Question: By fan shape I mean the effect in the following image:

I want to show the part of deep color with animation, from 0 to 43%. Can anyone suggest the appropriate way of doing this?
Below is the code snippet which I tried, but it only draws the fan-shape without animation.
'''
CABasicAnimation *bas=[CABasicAnimation animationWithKeyPath:@"strokeEnd"];
bas.duration=1;
bas.delegate=self;
bas.fromValue=[NSNumber numberWithInteger:0];
bas.toValue=[NSNumber numberWithInteger:1];
CGPoint arcCenter=self.center;
UIBezierPath *_bezierpath=[[UIBezierPath bezierPathWithArcCenter:arcCenter
radius:150
startAngle:-M_PI_2
endAngle:2*M_PI*0.5 -M_PI_2
clockwise:YES]retain];
[_bezierpath addLineToPoint:self.center];
[_bezierpath closePath];
CAShapeLayer *_shapeLayer=[CAShapeLayer layer];
_shapeLayer.fillColor=[UIColor yellowColor].CGColor;
_shapeLayer.path = _bezierpath.CGPath;
_shapeLayer.position =CGPointMake(-self.center.x+self.view.frame.size.width/2,-self.center.y+self.view.frame.size.height/2);
[self.view.layer addSublayer:_shapeLayer];
[_shapeLayer addAnimation:bas forKey:@"key"];
'''
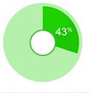
Answer: The general idea here is to draw an arc using a large line width. The 'strokeEnd' property of the CAShapeLayer determines what percentage of the arc is drawn. Initially, you want 'srokeEnd' to be zero, so that nothing is drawn. You can then animate 'strokeEnd' from 0.0 to 0.43 to display 43% of the arc. This assumes that the bezier path is setup to draw an arc through an angle about 2.3 times more than the angle shown in your image.
In the code below, the center of the arc is at the center of the parent view, and the radius of the arc is chosen so that the outside edge of the arc reaches the edge of the parent view (looks like you'll want to adjust the radius a little). The 'endAngle' of the arc was chosen so that 43% of the arc looks sort of like the image you posted (you'll want to adjust that as well).
'''
- (void)addPieShapeToView:(UIView *) view
{
int thickness = 40;
int x = view.bounds.size.width / 2;
int y = view.bounds.size.height / 2;
int r = (x < y ? x : y) - thickness / 2;
UIBezierPath *path = [UIBezierPath new];
[path moveToPoint:CGPointMake(x, y - r)];
[path addArcWithCenter:CGPointMake(x, y) radius:r startAngle:-M_PI_2 endAngle:2.88 clockwise:YES];
UIColor *blue = [UIColor blueColor];
UIColor *clear = [UIColor clearColor];
self.timerLayer = [CAShapeLayer new];
self.timerLayer.frame = view.bounds;
self.timerLayer.path = [path CGPath];
self.timerLayer.strokeColor = [blue CGColor];
self.timerLayer.fillColor = [clear CGColor];
self.timerLayer.lineWidth = thickness;
self.timerLayer.strokeEnd = 0;
[view.layer addSublayer:self.timerLayer];
}
- (void)animationForPieShape
{
CABasicAnimation *timerAnimation;
timerAnimation = [CABasicAnimation animationWithKeyPath:@"strokeEnd"];
timerAnimation.duration = 1;
timerAnimation.fromValue = @0.00;
timerAnimation.toValue = @0.43;
self.timerLayer.strokeEnd = 0.43;
[self.timerLayer addAnimation:timerAnimation forKey:nil];
}
'''